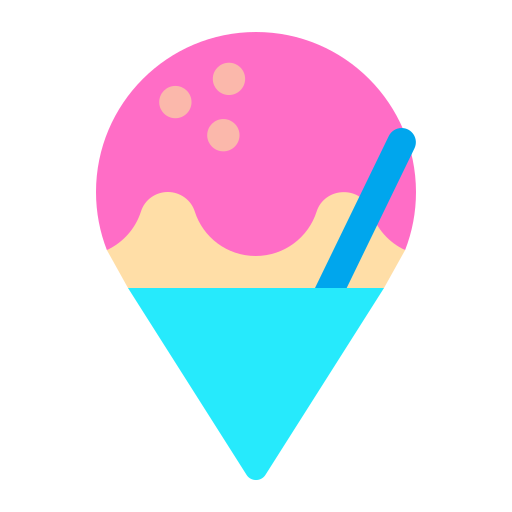
shaved ice flat